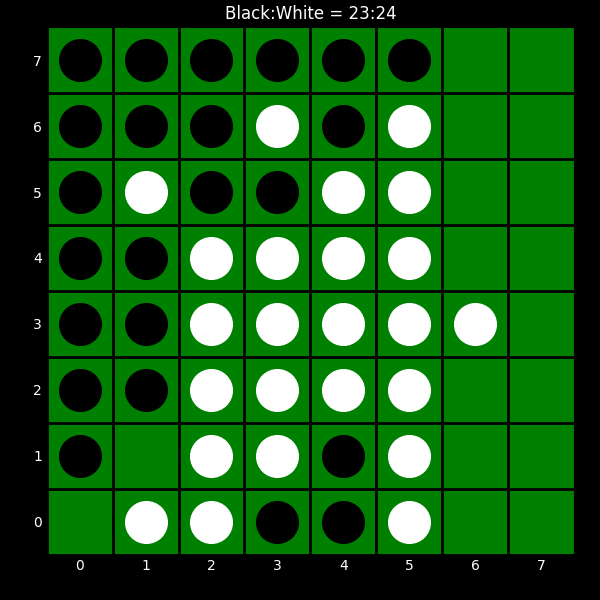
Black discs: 23
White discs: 24